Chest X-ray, AP view. Patient: 59 years old, sex M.
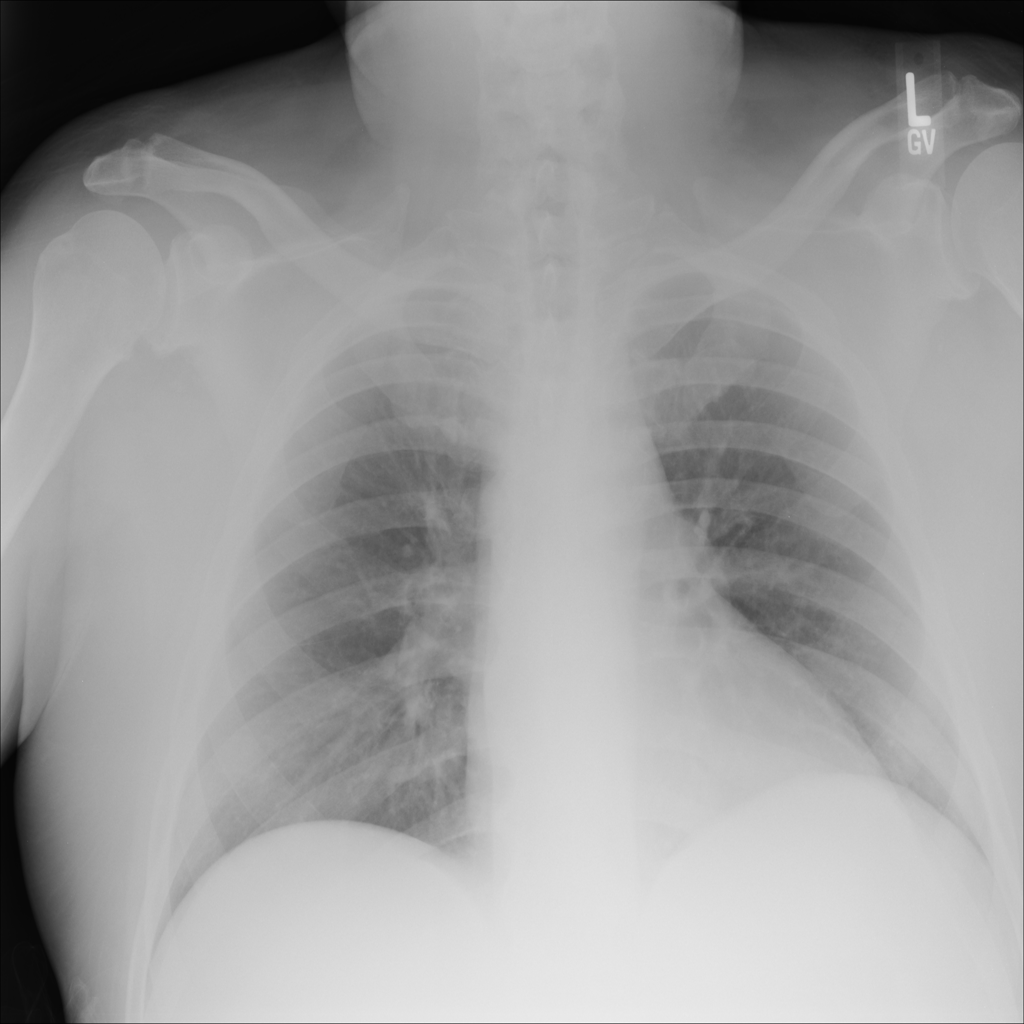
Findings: No Finding